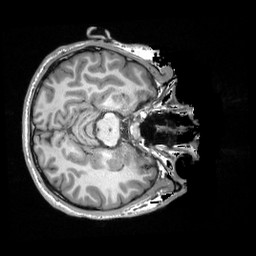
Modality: T1w
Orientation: axial
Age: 19
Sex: male
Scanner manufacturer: siemens
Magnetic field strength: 3 T
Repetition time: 2.3 s
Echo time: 0.00298 s